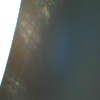
Label: sunburn